I will show an image sequence of human cooking. I have annotated the images with numbered circles. Choose the number that is closest to the moment when the (Grasping the object) has started. You are a five-time world champion in this game. Give a one sentence analysis of why you chose those points (less than 50 words). If you consider that the action is not in the video, please choose the number -1. Provide your answer at the end in a json file of this format: {"points": []}
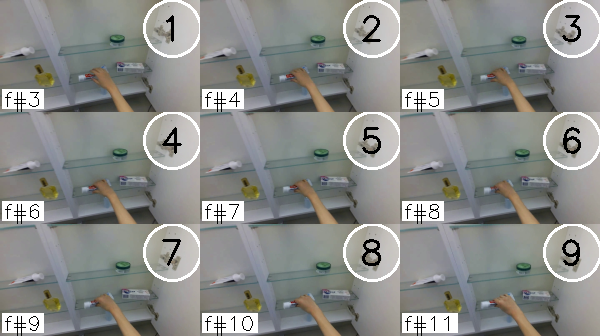
Frame 2 shows the clearest moment of hand-object contact.
{"points": [2]}